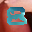
Label: 8